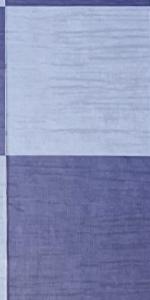
Label: Empty